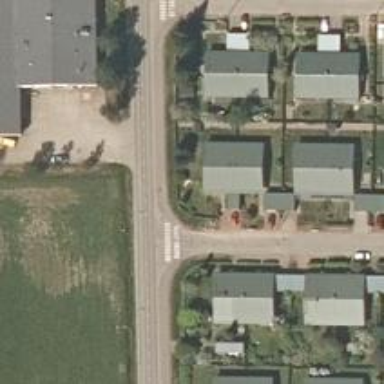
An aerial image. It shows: Asphalt cycleway featuring zebra crossing. The crossing is uncontrolled.